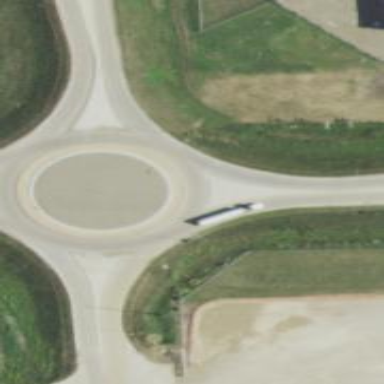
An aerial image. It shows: Concrete roundabout on primary highway.